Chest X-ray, AP view. Patient: 16 years old, sex M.
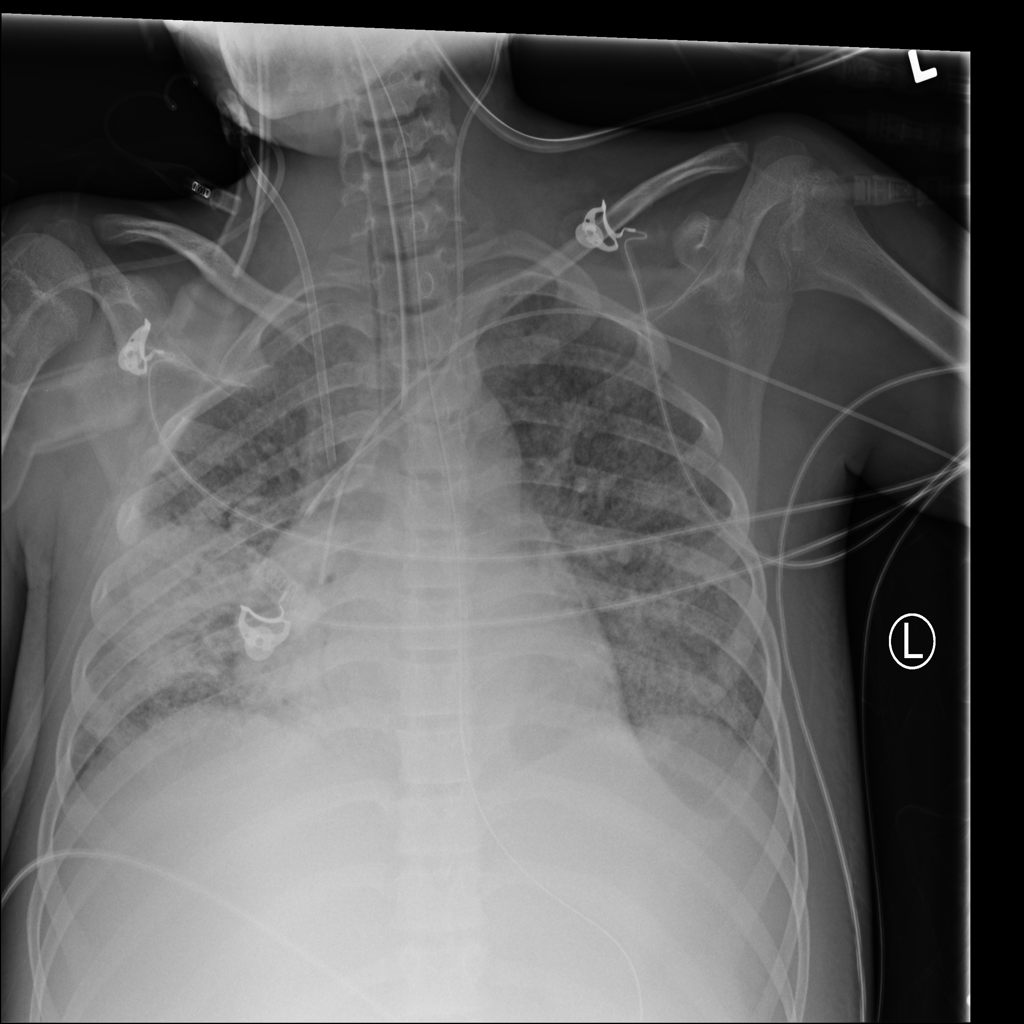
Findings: Infiltration, Pneumonia